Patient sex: M
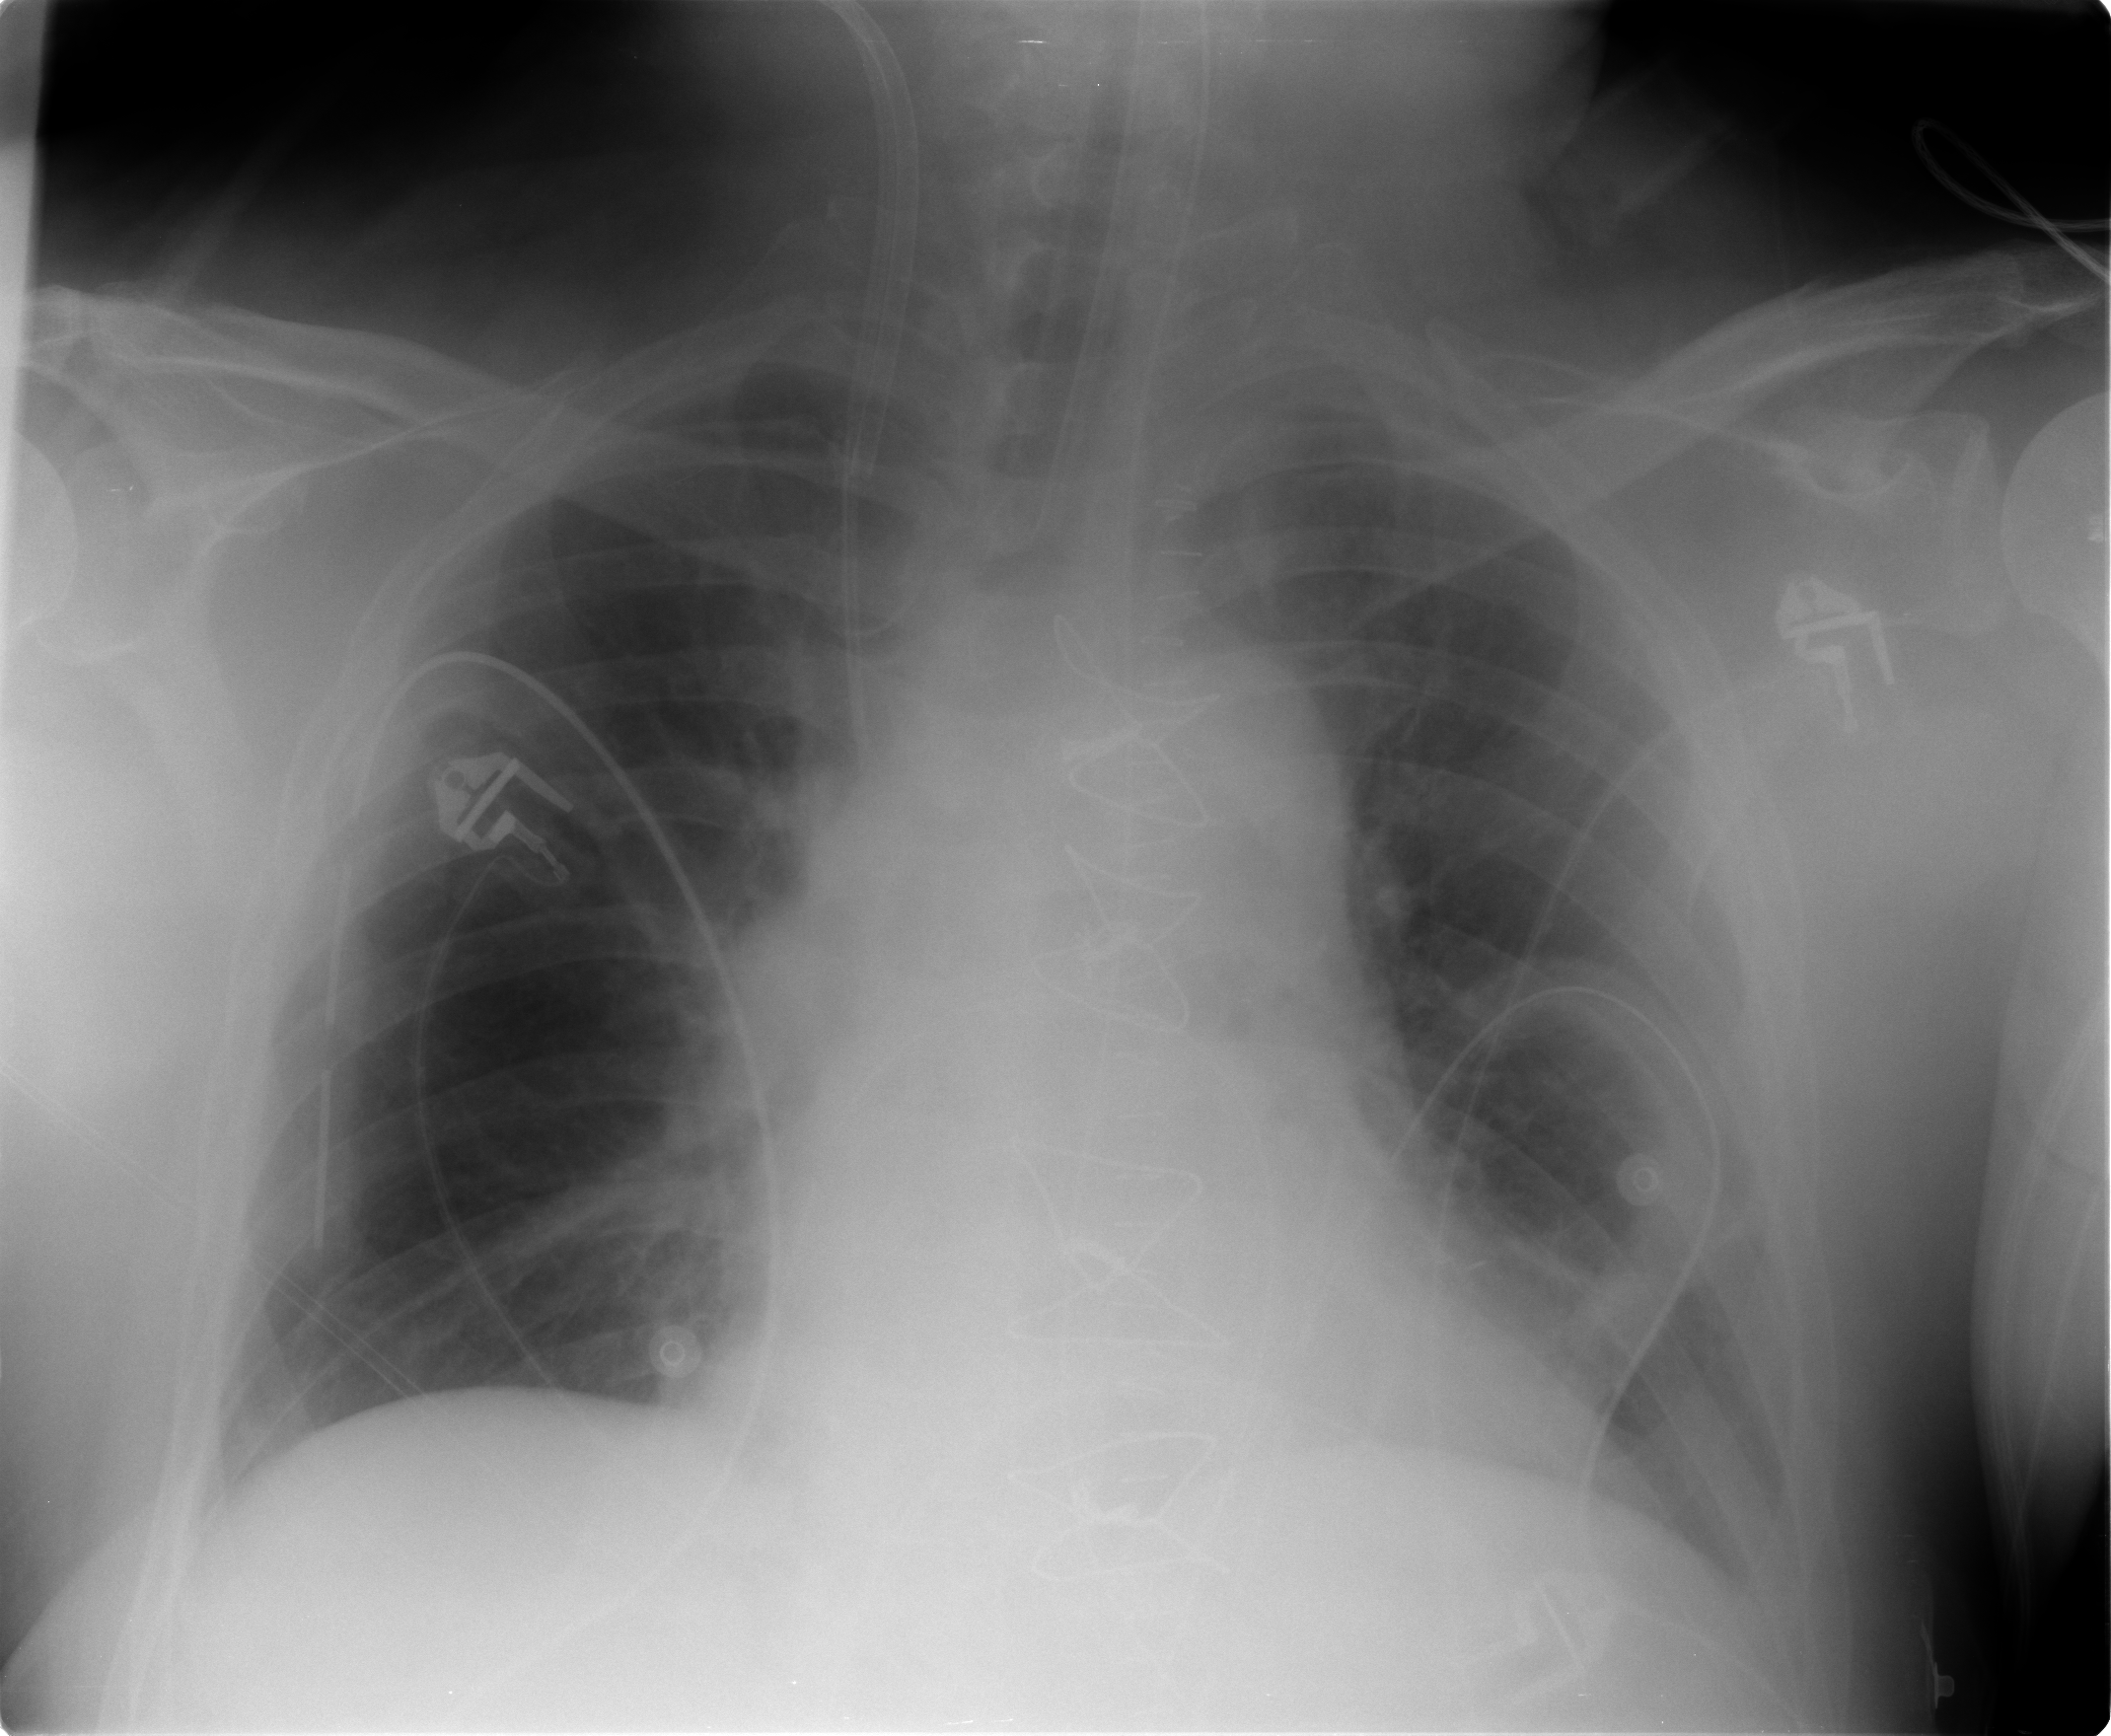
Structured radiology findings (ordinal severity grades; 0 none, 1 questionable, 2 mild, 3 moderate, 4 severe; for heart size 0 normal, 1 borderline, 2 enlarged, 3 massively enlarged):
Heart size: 0
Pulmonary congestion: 2
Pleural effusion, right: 0
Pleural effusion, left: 2
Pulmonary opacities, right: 1
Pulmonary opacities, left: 1
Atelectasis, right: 0
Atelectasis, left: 2